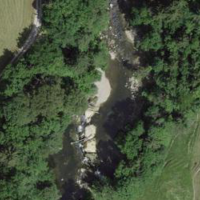
EUNIS habitat code: 15
Species observed at this site:
Fagus sylvatica
Cinclus cinclus
Rana temporaria